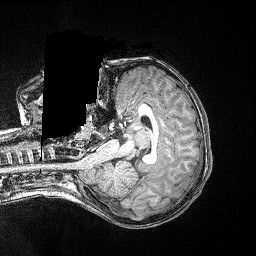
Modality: T1w
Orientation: axial